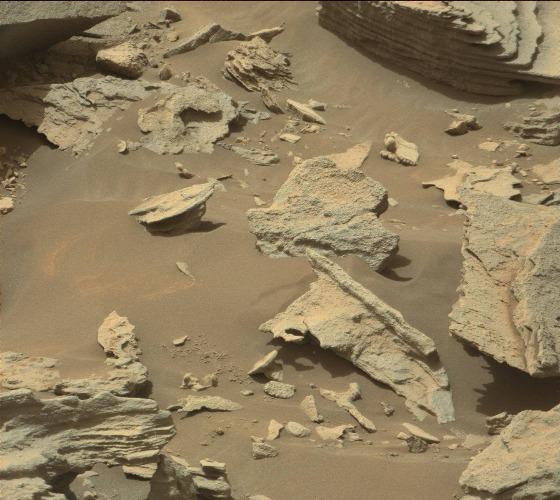
Terrain classes present: Bedrock, Gravel / Sand / Soil, Rock, Shadow